Question: I am trying to count total number of white pixels in the following image:

But with my code, I get this error
> src is not a numpy array, neither a scalar.
This is my code:
'''
img=cv2.imread(filename,1)
TP= width * height
white= TP - cv2.countNonZero(img[1])
print "Dimensions:", img.size, "Total pixels:", TP, "White", white
'''
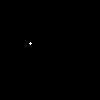
Answer: Notice that 'Image' is capitalized...in PIL, 'Image' is a class. The actual image data is one of the many properties inside the class, and PIL does not use numpy arrays. Thus, your image is not a numpy array. If you want to convert to a numpy array, simply encase the image as an array:
'''
img = np.array(img)
'''
If you read the image with OpenCV, then it already comes as a numpy array.
'''
img = cv2.imread(filename)
'''
Also note that the ordering of channels is different in PIL than OpenCV. In PIL, images are read as RGB order, while in OpenCV, they are in BGR order. So if you read with PIL but display with OpenCV, you'll need to swap the channels before displaying.
---
Edit: also, check the <URL>' to count non-zero values. For a three channel array, this will count all the zeros in each channel independently. If you want to only include ones that are zero in all three colors, you can do a number of things---the simplest is probably to add all the channels together into one 2D array, and then do the same as above.
---
Edit2: also, your code right now is counting the number of pixels, not white. 'countNonZero()' will return the number of all pixels greater than 0. Then you subtract that off the total number of pixels...which will give you only the black pixels. If you just want to count the number of white pixels, 'np.sum(img == 255)'.
---
Edit3: So with your image, this code works fine:
'''
import cv2
import numpy as np
img = cv2.imread('img.png', cv2.IMREAD_GRAYSCALE)
n_white_pix = np.sum(img == 255)
print('Number of white pixels:', n_white_pix)
'''
> Number of white pixels: 5
Note here that 'cv2.IMREAD_GRAYSCALE' is just equal to 0, but this is more explicit.